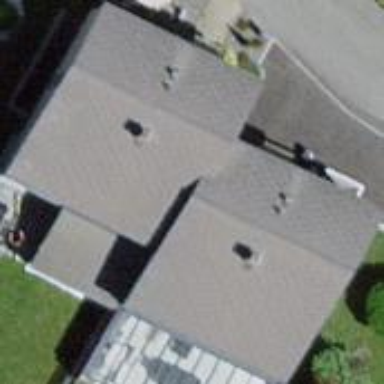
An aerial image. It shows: Semi-detached house with saltbox roof.